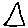
Label: triangle